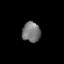
Tissue: prostate
Cell type: T cells
Senescence score: 0.3096
Nuclear area (px): 359
Mean DAPI intensity: 120.028